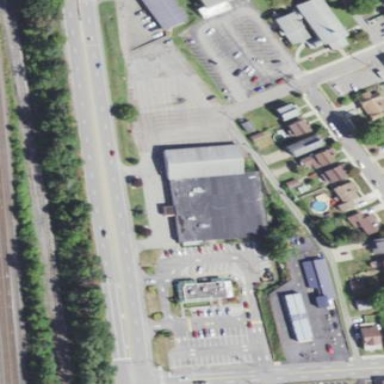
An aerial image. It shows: Building with bowling alley inside.